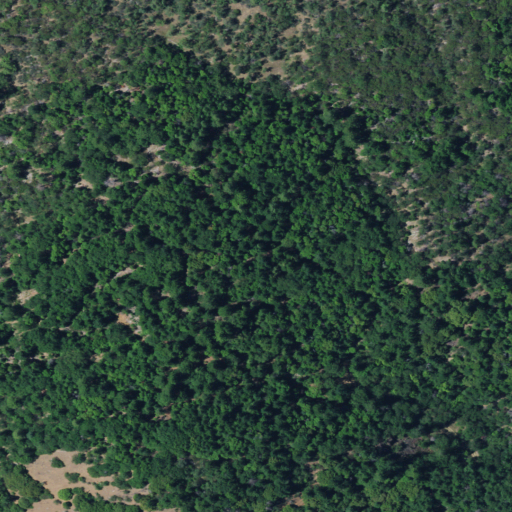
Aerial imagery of mountain in California named Coyote Rock containing mixed forest, evergreen forest, shrub, and deciduous forest